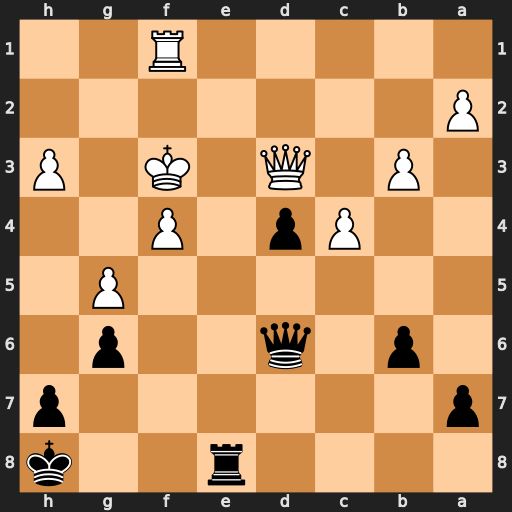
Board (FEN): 4r2k/p6p/1p1q2p1/6P1/2Pp1P2/1P1Q1K1P/P7/5R2
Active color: b
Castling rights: -
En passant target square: -
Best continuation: Re3+ Qxe3 dxe3